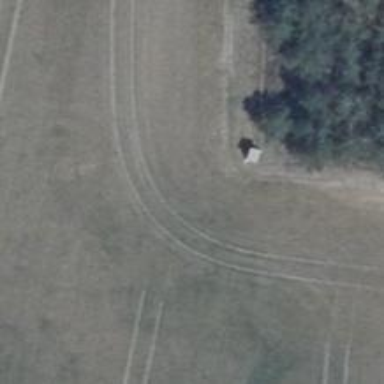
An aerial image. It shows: Hunting stand.